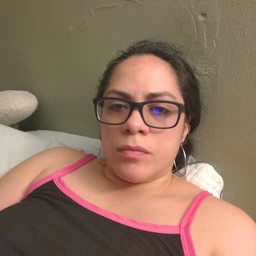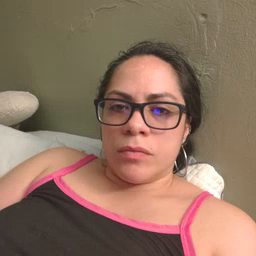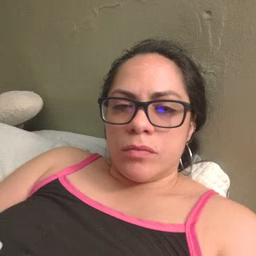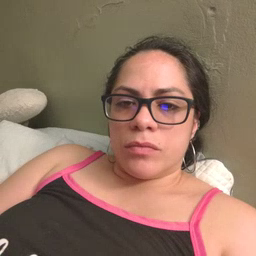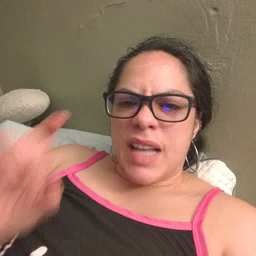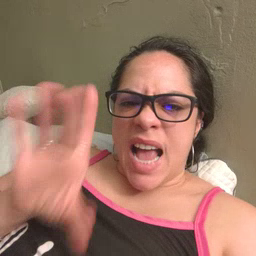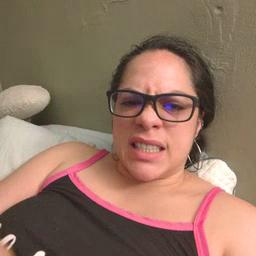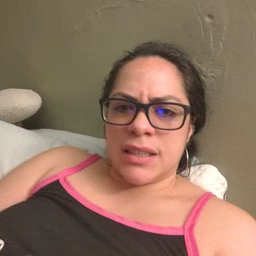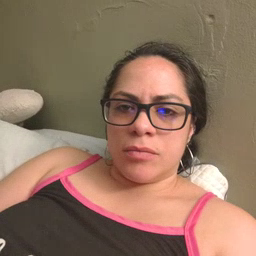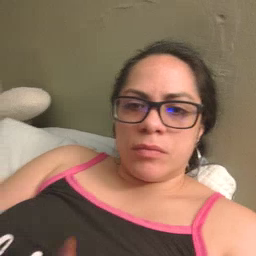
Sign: hate